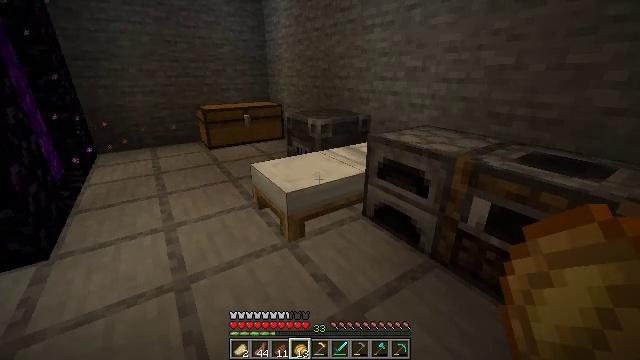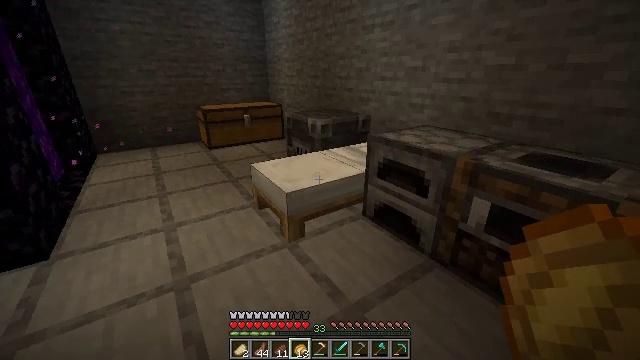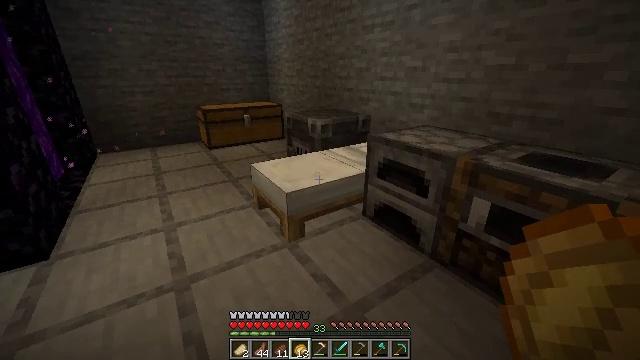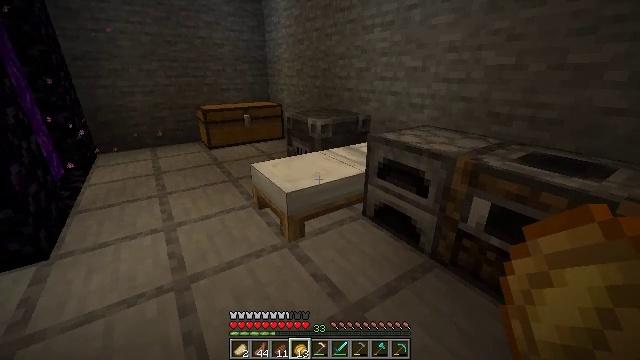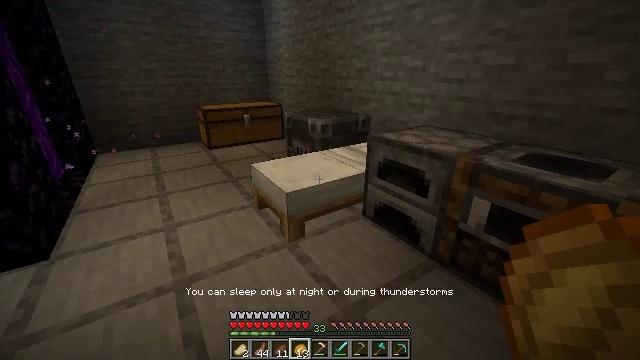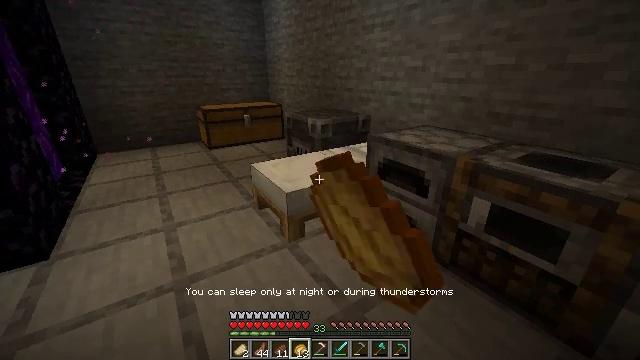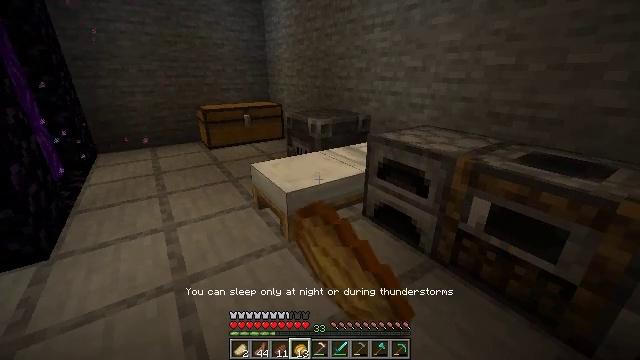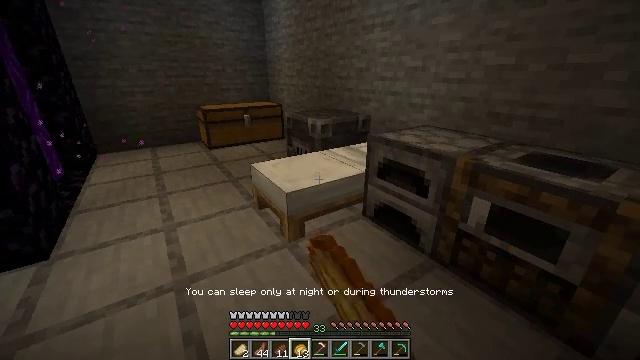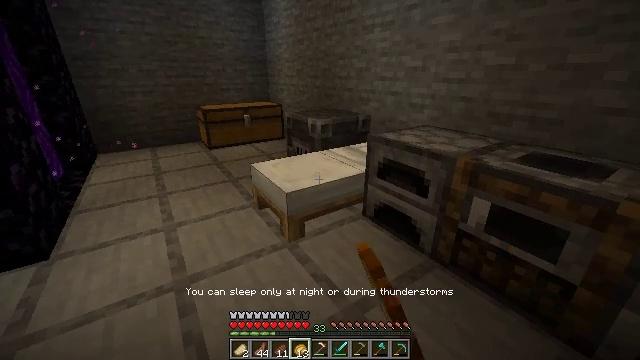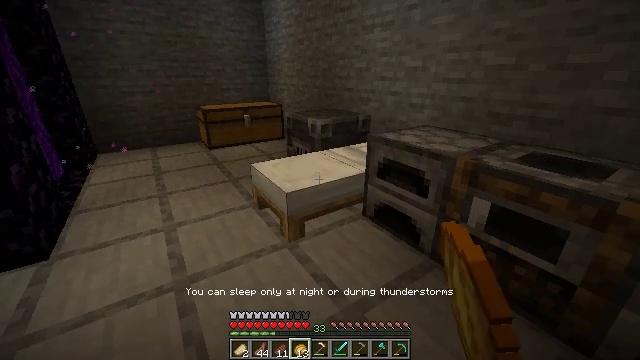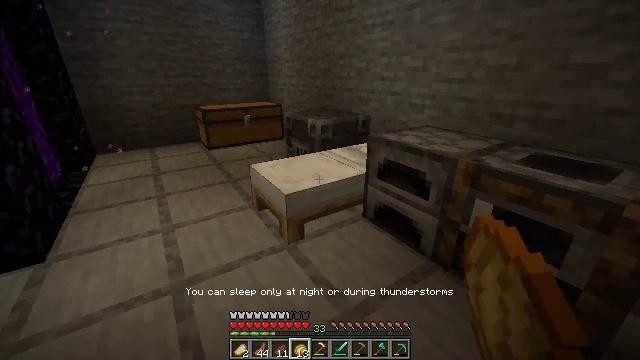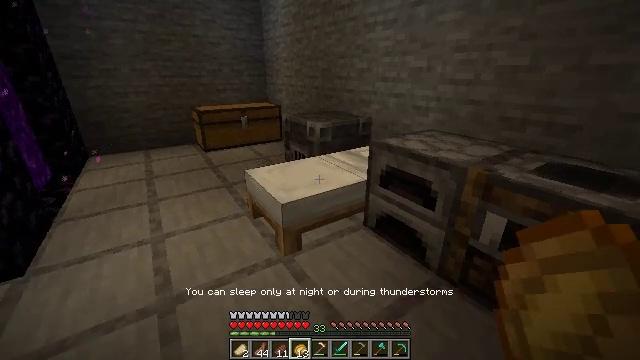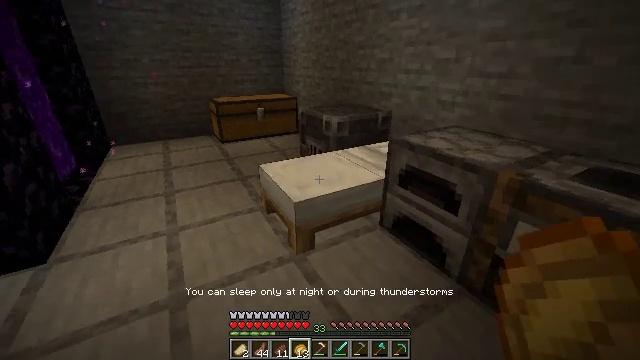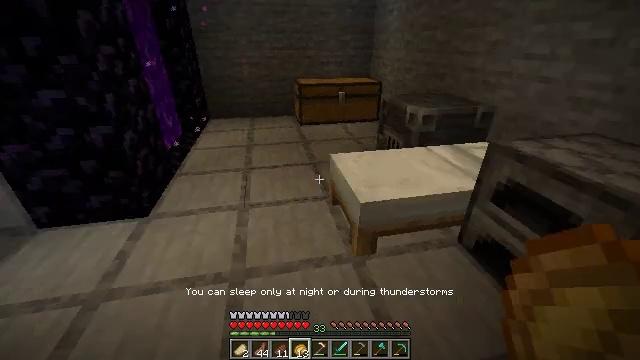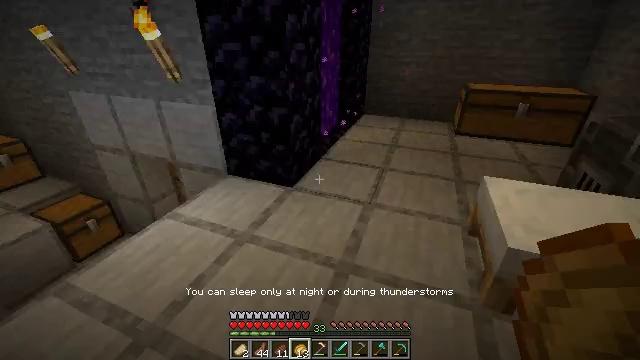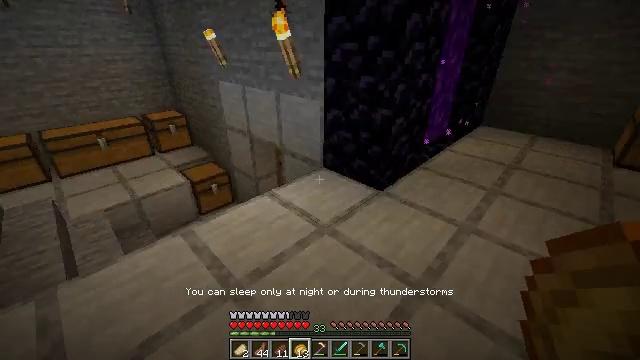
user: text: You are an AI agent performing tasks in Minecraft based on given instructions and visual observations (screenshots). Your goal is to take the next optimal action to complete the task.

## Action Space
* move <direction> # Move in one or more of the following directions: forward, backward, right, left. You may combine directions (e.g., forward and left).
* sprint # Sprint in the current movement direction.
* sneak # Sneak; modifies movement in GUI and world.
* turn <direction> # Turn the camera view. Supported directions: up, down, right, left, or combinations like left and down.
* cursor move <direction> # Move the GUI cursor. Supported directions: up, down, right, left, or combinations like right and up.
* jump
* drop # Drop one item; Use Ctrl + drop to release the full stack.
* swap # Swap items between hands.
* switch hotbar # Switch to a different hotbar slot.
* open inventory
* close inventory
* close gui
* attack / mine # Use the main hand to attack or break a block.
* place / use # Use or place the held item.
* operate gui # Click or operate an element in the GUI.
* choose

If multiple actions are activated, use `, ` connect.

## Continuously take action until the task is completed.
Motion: motion action
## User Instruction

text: Dig up carrots from the soil.
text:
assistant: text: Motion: use / place
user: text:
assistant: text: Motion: no_op
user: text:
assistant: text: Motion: no_op
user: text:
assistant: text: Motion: no_op
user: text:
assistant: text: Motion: no_op
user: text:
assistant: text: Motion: no_op
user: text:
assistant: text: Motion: no_op
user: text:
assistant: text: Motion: no_op
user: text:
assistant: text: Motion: no_op
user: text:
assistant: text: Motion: move forward
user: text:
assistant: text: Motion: move forward
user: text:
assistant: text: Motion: move forward, turn left and down
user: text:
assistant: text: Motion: turn left and down
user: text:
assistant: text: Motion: turn left
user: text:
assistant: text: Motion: turn left
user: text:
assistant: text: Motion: turn left
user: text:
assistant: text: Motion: turn left and up
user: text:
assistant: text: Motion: turn left and up
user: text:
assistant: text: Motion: turn left and up
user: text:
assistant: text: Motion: no_op
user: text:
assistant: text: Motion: no_op
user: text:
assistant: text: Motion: no_op
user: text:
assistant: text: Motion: no_op
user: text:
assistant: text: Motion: no_op
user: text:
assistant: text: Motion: no_op
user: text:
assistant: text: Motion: no_op
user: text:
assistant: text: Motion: no_op
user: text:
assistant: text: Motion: no_op
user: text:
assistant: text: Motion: turn up
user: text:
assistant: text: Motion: turn up